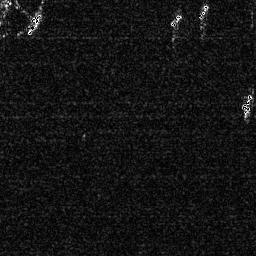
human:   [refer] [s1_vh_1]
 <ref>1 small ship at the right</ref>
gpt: <box>[[93, 35, 98, 45, 0]]</box>

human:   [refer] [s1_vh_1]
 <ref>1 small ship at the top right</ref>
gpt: <box>[[76, 0, 81, 7, 0]]</box>

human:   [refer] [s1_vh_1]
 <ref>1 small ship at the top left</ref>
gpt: <box>[[8, 4, 15, 13, 0]]</box>